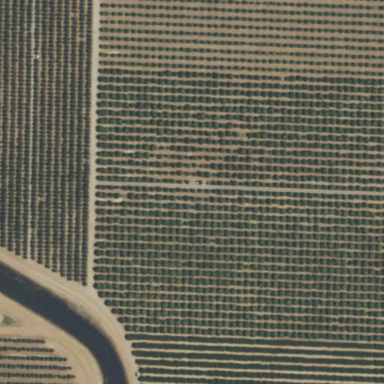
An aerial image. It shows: Orange orchard with rows of vibrant orange trees.